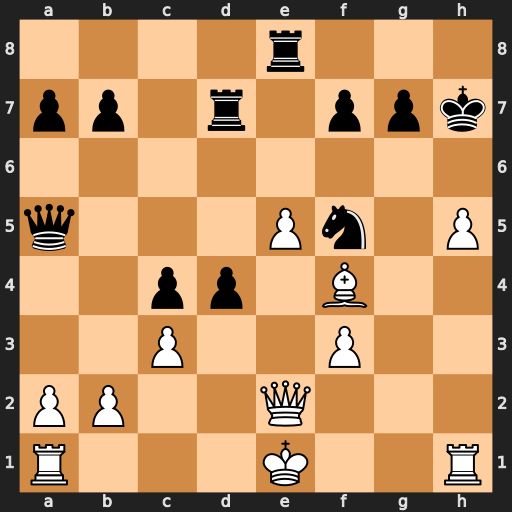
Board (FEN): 4r3/pp1r1ppk/8/q3Pn1P/2pp1B2/2P2P2/PP2Q3/R3K2R
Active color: w
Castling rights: KQ
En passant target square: -
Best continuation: Qe4 Kg8 Qxf5